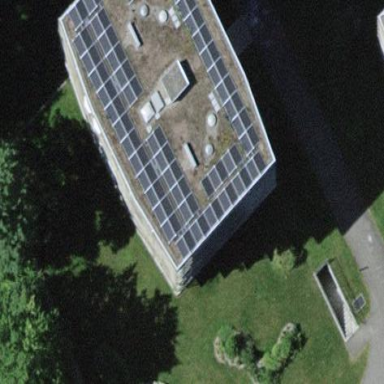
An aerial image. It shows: Solar power generator utilizing photovoltaic technology with solar photovoltaic panels.